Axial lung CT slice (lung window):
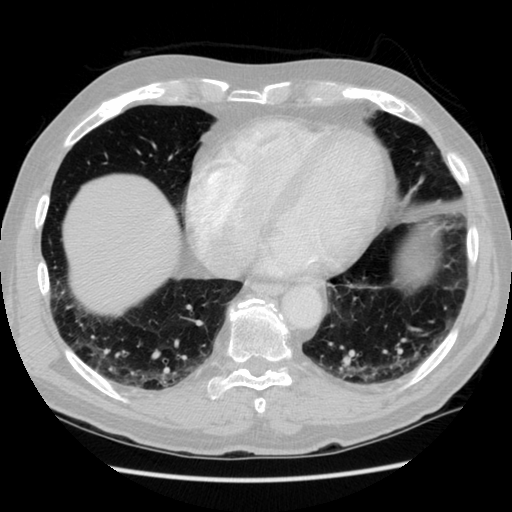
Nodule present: no